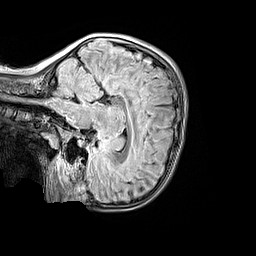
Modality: FLAIR
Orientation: sagittal
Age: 10
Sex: female
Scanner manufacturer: siemens
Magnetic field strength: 3 T
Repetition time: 5 s
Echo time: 0.388 s